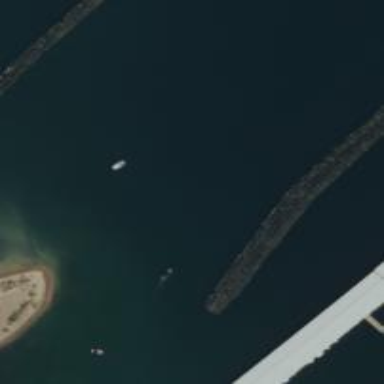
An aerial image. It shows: Breakwater structure.